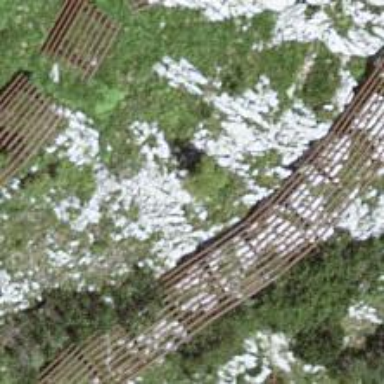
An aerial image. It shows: Avalanche protection barrier made by humans.